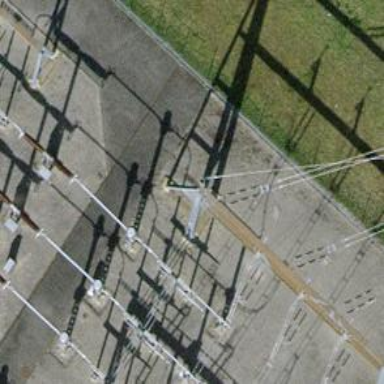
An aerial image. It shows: Insulator used in power equipment.